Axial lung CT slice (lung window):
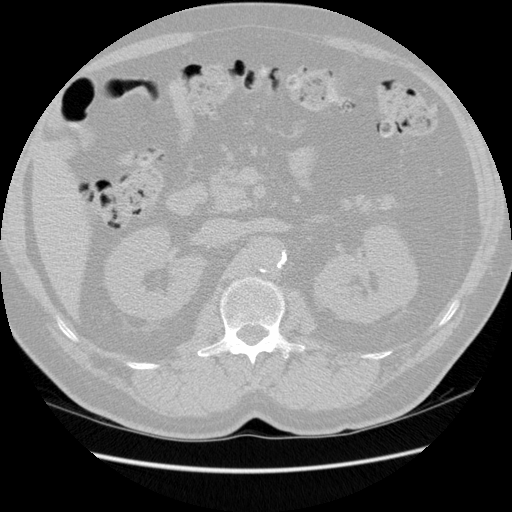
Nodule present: no